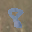
Label: 8